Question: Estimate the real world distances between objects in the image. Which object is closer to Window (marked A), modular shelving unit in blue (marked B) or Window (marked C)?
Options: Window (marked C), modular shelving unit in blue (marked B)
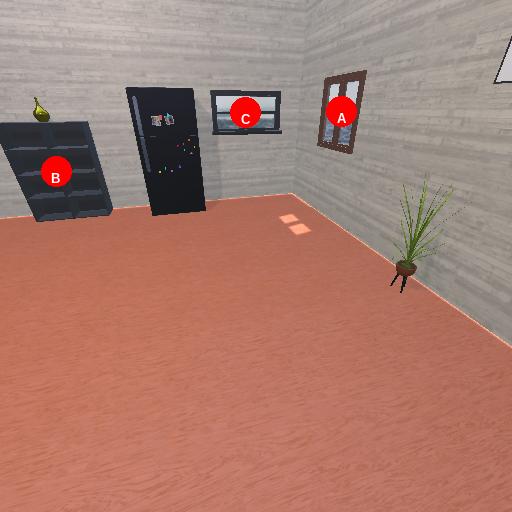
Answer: Window (marked C)